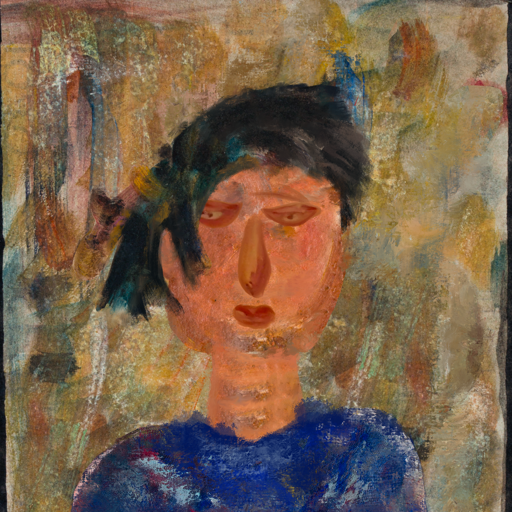
Background: Pipe, Head And Neck Front: Boggyland, Face Front: Pious_Lady, Bust: Irani, Hair Front: Pipe, Head Accessory: Blank, Second Necklace: Blank, Necklace: Blank, Baby: Blank